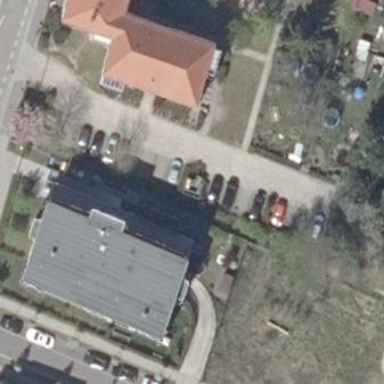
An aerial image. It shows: Apartment building with skillion roof shape.